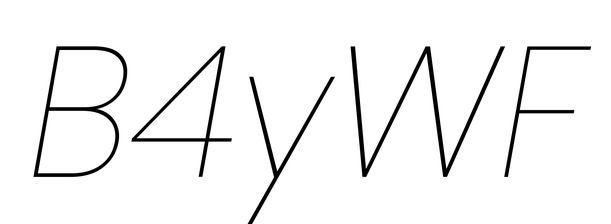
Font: Poppins-ThinItalic